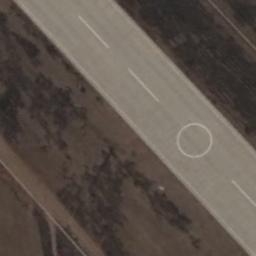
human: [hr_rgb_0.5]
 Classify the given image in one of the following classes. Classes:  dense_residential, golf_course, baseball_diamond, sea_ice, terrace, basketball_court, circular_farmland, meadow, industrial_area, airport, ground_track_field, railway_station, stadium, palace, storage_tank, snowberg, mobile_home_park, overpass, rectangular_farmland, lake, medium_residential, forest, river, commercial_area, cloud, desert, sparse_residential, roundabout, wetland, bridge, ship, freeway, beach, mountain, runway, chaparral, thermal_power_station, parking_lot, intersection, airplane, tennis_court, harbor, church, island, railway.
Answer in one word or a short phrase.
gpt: runway